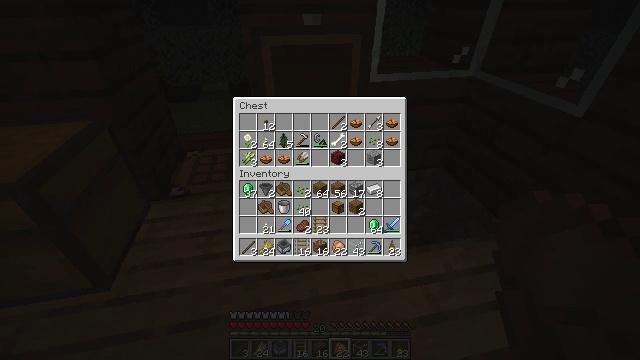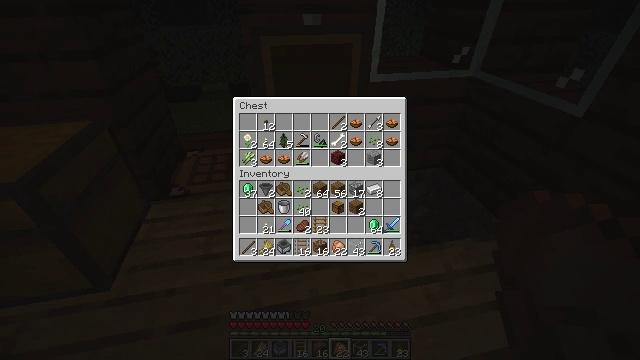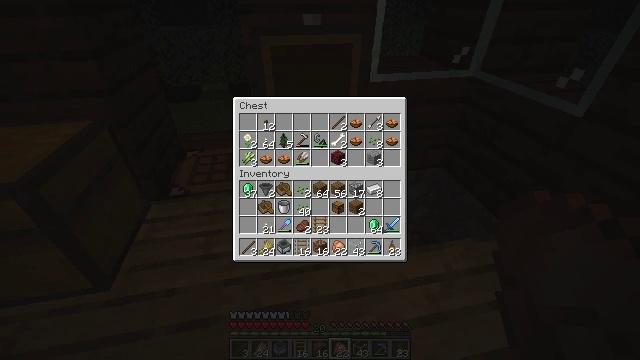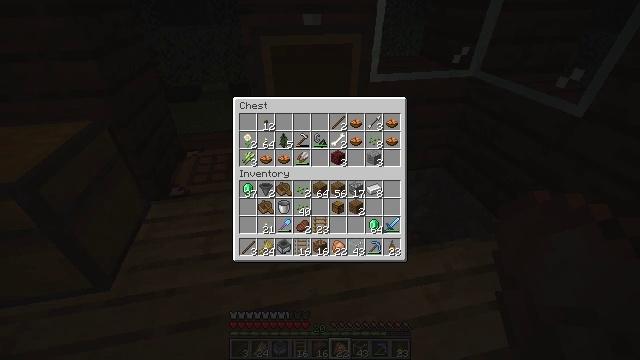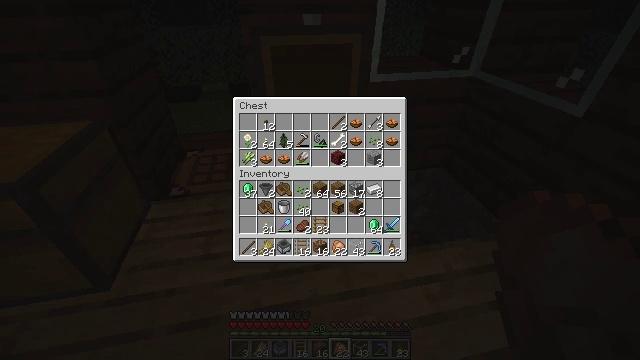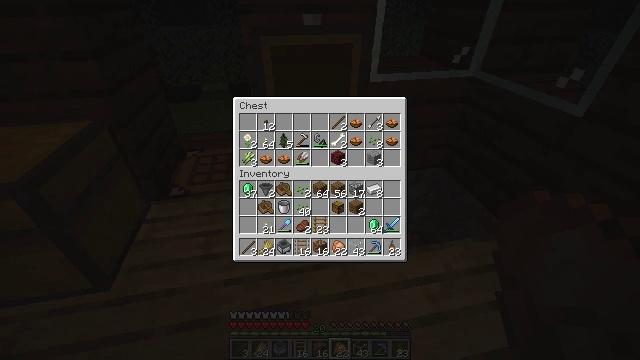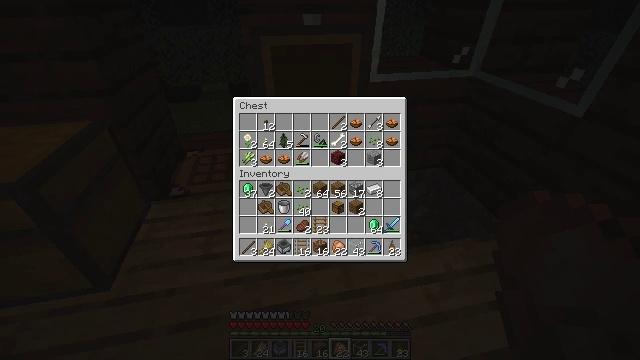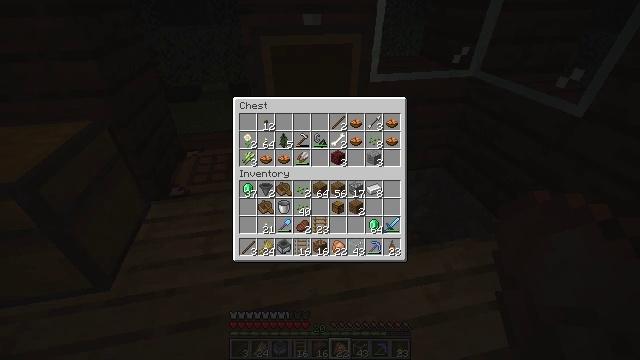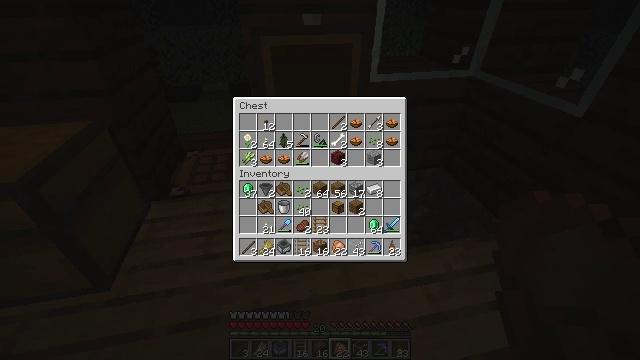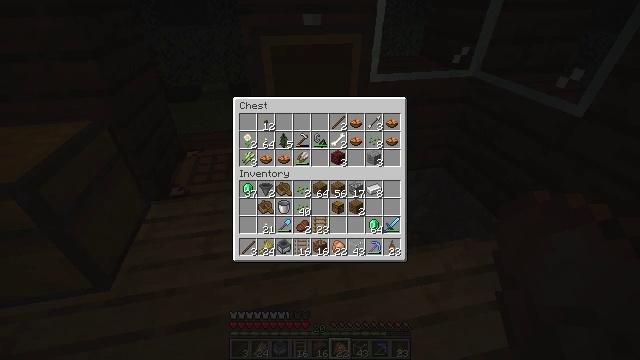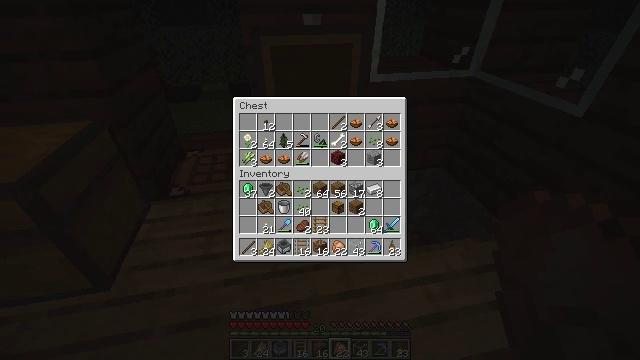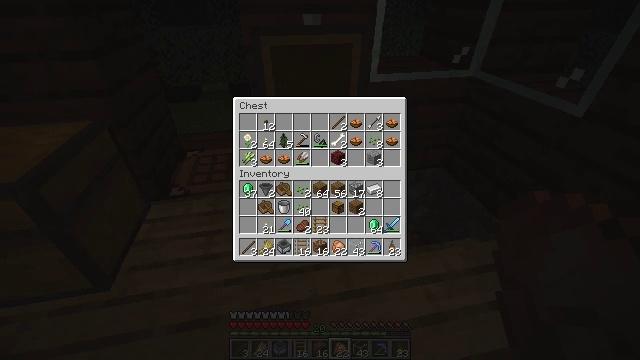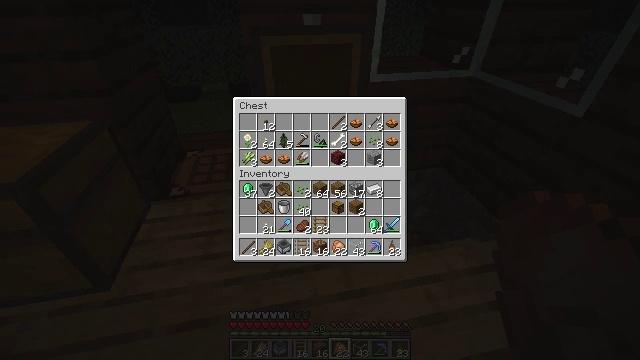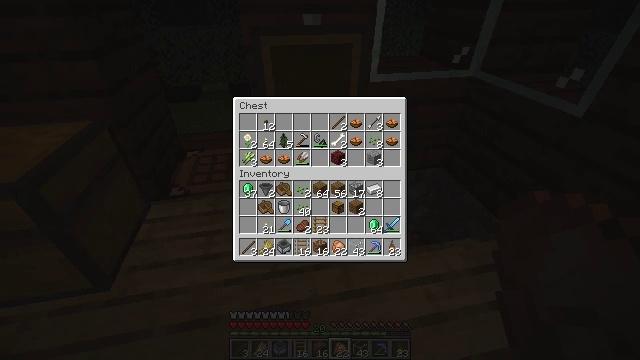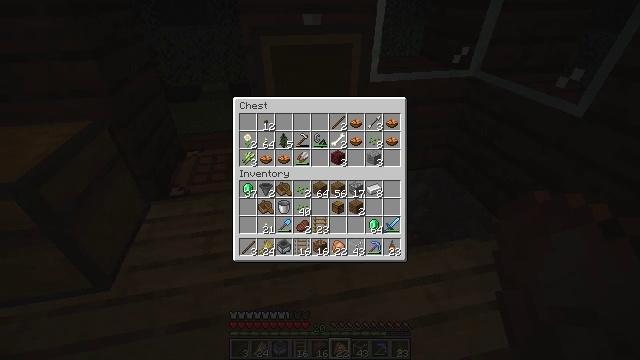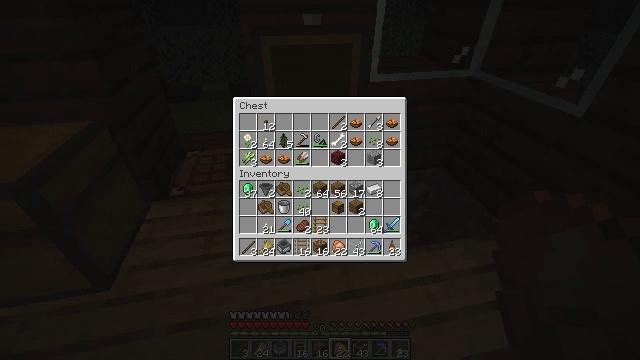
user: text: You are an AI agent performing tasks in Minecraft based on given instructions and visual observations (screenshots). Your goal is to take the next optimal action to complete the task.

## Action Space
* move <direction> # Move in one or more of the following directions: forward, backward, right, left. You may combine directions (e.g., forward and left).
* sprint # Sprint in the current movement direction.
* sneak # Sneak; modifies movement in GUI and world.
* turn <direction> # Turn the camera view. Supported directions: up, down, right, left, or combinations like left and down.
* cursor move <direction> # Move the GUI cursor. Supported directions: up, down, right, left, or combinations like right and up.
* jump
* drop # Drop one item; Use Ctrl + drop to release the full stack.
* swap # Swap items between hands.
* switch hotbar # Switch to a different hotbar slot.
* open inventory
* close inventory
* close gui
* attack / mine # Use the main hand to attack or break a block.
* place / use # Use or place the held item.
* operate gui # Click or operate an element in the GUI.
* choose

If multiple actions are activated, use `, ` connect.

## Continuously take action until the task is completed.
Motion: motion action
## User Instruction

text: Put the necessary items in the crafting grid to make an observer.
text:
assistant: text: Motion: no_op
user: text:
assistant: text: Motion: no_op
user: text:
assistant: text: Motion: no_op
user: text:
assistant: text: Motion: no_op
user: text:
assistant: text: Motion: no_op
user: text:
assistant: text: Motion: no_op
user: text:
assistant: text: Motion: no_op
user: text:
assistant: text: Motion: no_op
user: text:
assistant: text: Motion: no_op
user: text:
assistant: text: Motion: no_op
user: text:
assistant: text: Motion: no_op
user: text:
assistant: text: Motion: no_op
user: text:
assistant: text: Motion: no_op
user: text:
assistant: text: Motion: no_op
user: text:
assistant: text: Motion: no_op
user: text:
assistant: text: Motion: no_op
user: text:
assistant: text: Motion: no_op
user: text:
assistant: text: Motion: no_op
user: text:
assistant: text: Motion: no_op
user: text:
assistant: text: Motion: no_op
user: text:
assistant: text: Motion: no_op
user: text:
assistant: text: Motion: no_op
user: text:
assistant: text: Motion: no_op
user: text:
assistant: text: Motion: no_op
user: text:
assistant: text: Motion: no_op
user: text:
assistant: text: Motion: no_op
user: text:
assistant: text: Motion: no_op
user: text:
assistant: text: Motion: no_op
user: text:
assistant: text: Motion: no_op
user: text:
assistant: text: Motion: no_op